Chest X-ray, AP view. Patient: 21 years old, sex F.
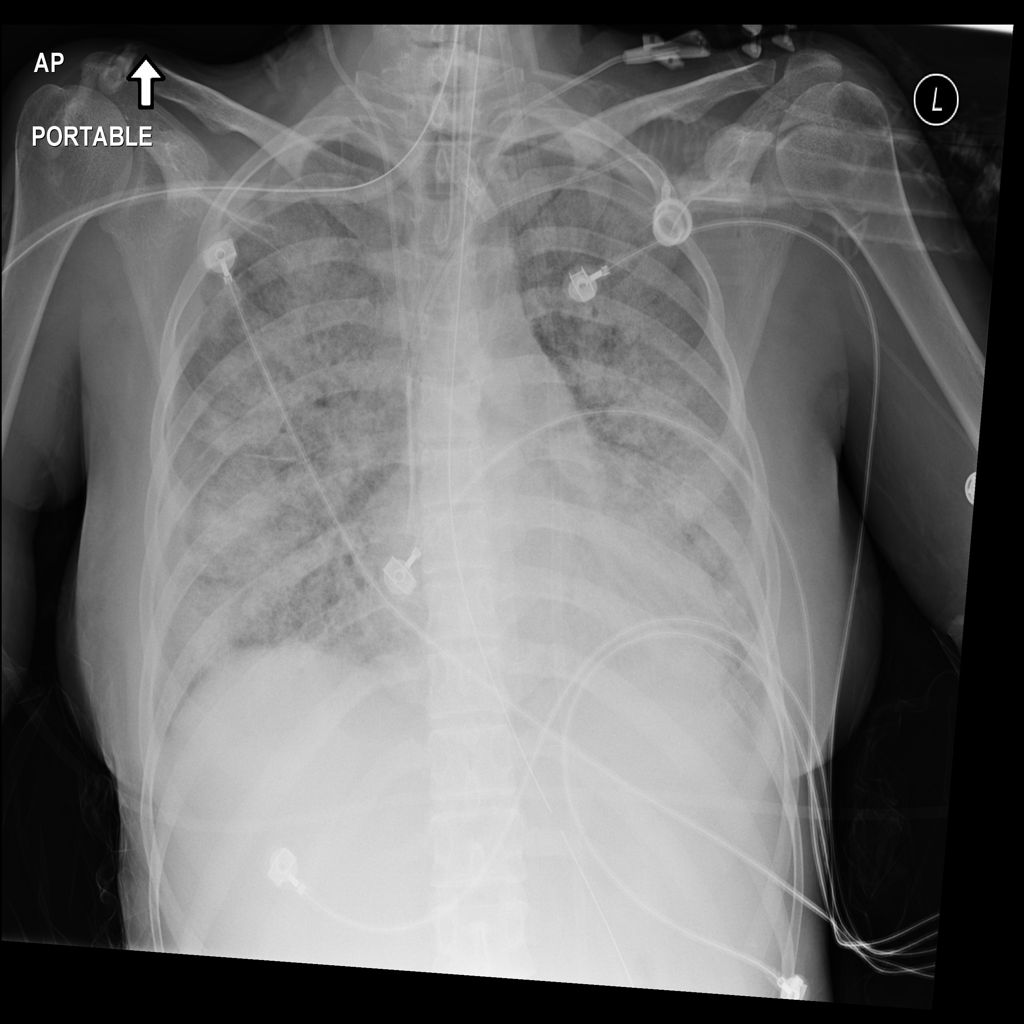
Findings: No Finding